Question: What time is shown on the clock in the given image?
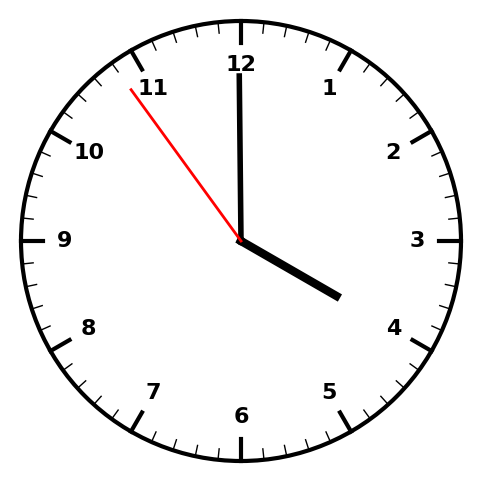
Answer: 03:59:54